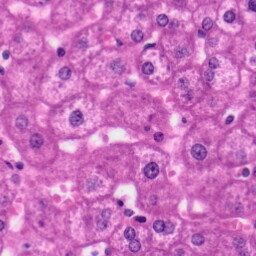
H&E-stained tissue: Liver